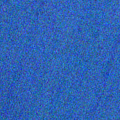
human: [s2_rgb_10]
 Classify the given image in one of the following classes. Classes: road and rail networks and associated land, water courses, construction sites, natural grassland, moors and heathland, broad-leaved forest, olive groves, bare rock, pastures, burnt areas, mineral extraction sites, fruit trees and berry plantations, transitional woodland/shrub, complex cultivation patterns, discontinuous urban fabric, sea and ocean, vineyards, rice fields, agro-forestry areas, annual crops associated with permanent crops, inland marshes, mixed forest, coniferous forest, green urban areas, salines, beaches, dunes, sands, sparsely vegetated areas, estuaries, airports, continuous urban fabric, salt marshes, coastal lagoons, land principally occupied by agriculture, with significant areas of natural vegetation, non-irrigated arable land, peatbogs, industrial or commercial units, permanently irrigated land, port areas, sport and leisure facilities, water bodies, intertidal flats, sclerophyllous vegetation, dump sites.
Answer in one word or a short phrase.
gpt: water bodies